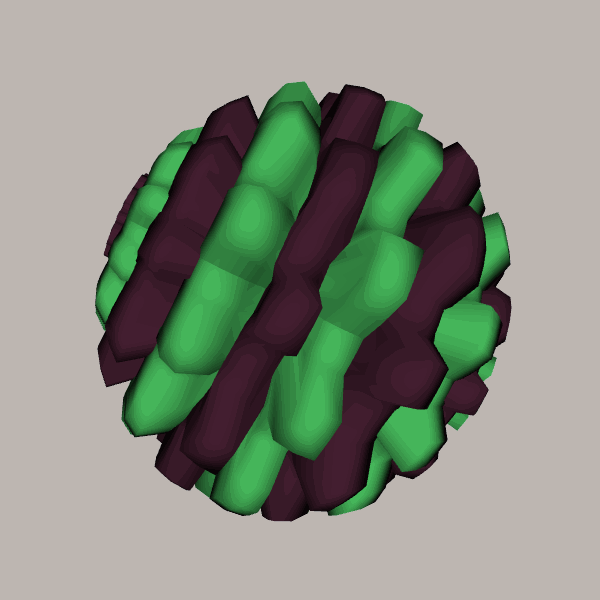
Background: light